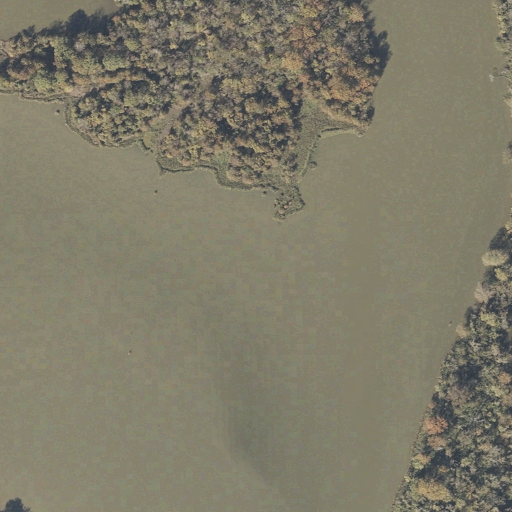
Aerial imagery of bar in Mississippi named Bar Number 10 containing open water, woody wetlands, herbaceous wetlands, and grassland